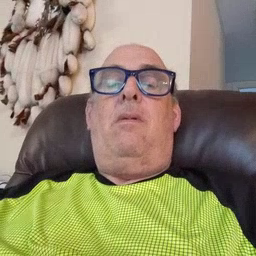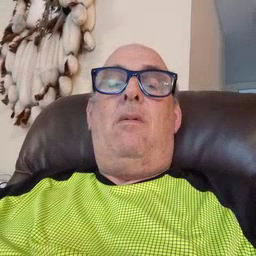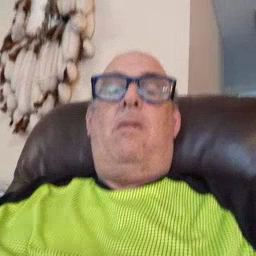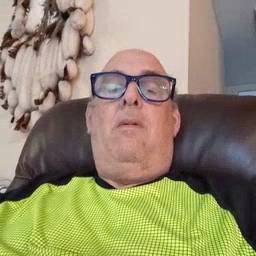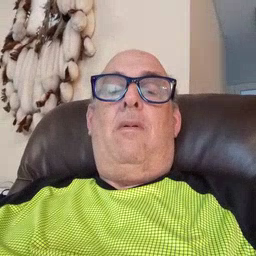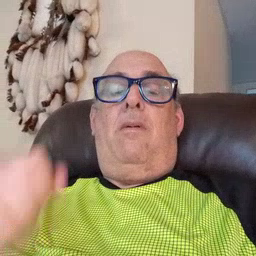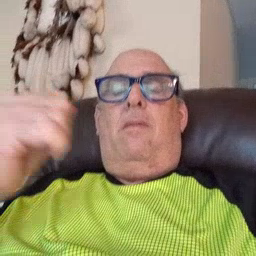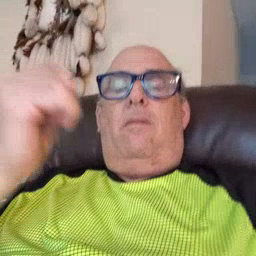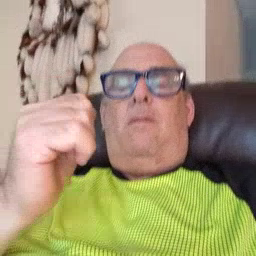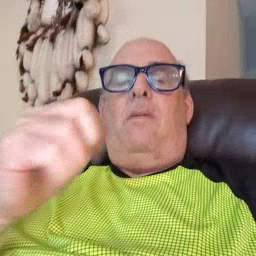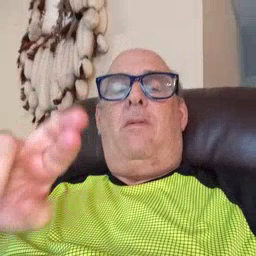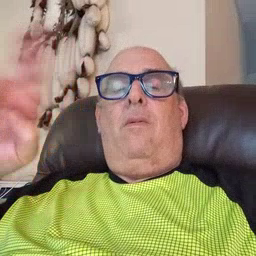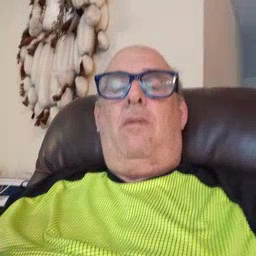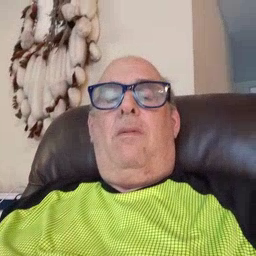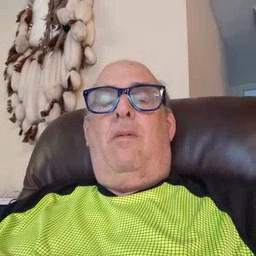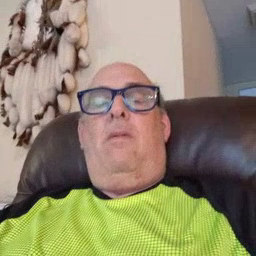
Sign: refrigerator